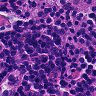
Metastatic tissue present: no